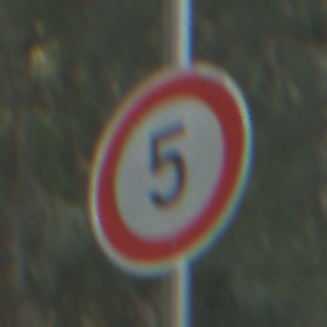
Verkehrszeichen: Geschwindigkeit5
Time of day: MorningAfternoon
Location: Outdoor (Nature)
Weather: Clear
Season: NotSpecified
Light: Natural